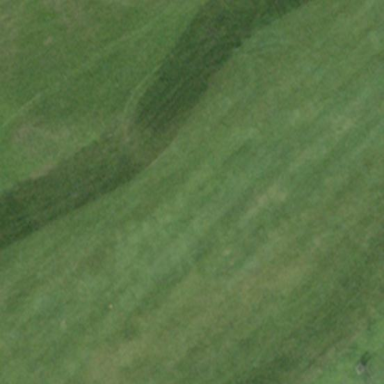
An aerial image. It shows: Grassy area designated as golf fairway.